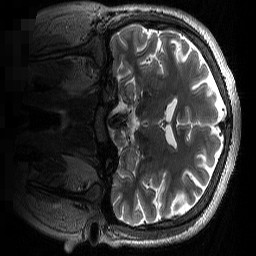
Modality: T2w
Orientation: coronal
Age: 18
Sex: male
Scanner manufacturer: siemens
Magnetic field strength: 3 T
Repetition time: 3.39 s
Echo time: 0.39 s